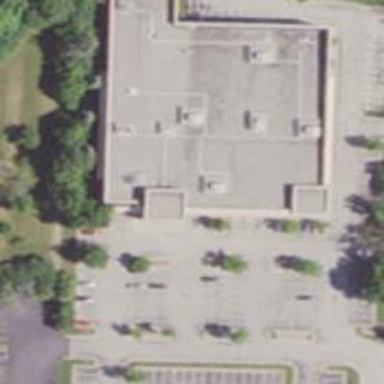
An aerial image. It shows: Building.